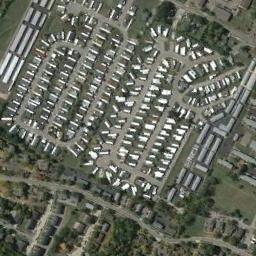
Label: mobile_home_park